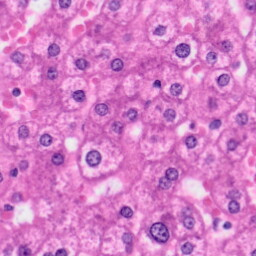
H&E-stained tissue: Liver